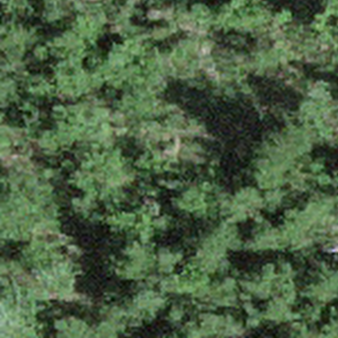
Label: other